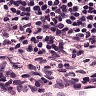
Metastatic tissue present: no